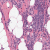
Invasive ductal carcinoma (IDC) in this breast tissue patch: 0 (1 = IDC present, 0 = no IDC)